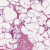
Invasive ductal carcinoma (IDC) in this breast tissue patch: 1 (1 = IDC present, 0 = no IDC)